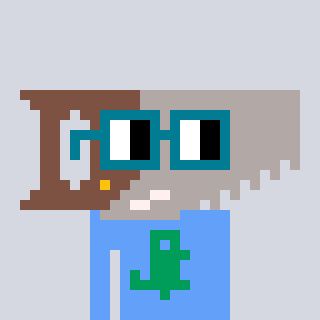
a pixel art character with square dark green glasses, a saw-shaped head and a blue-colored body on a cool background